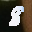
Label: 8